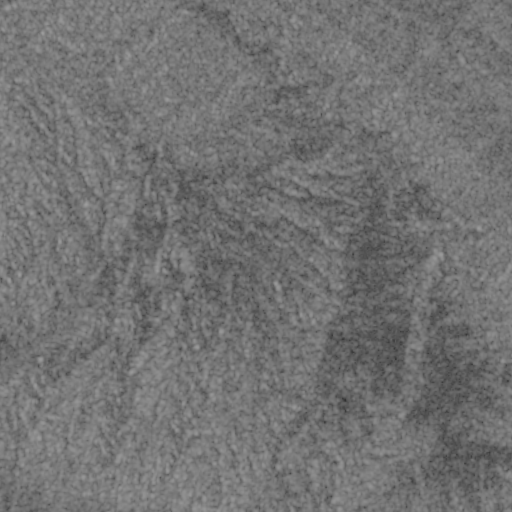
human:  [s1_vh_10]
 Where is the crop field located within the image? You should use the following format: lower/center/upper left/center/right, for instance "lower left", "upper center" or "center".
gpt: The crop field is located in the upper right of the image.
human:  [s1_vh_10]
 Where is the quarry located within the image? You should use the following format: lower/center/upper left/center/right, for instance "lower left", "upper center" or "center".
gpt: The quarry is located in the upper right of the image.
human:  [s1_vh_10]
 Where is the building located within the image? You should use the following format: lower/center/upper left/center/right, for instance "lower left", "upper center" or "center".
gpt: There is no building in the image.

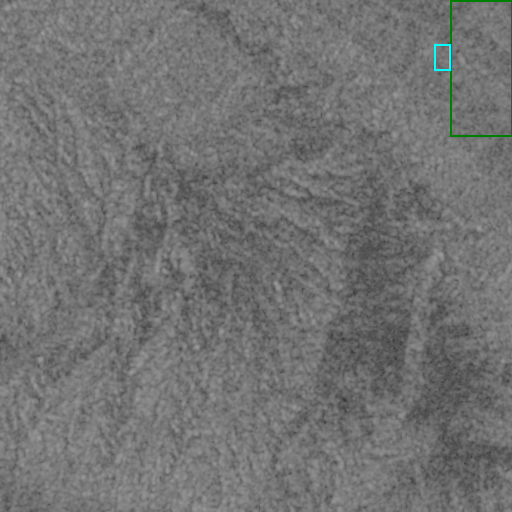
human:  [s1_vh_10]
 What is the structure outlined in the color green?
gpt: The structure outlined in green is a crop field.
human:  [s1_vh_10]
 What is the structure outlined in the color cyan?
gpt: The structure outlined in cyan is a quarry.
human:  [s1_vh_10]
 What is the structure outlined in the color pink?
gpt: There is no pink outline.